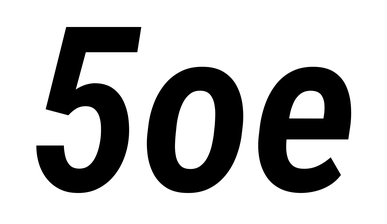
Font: Roboto-Italic_Condensed_SemiBold_Italic